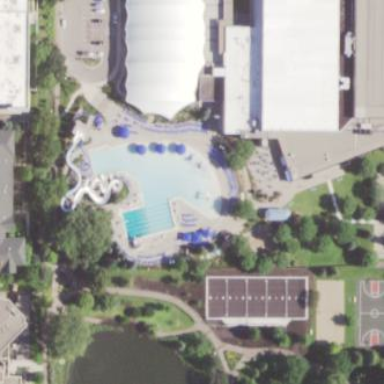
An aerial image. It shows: Swimming pool area designated for leisure and sports activities.